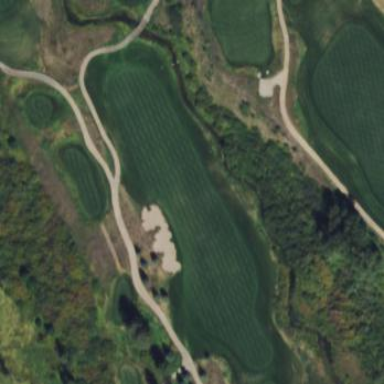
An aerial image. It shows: Grassy golf fairway.